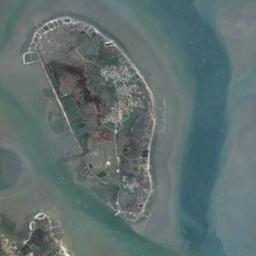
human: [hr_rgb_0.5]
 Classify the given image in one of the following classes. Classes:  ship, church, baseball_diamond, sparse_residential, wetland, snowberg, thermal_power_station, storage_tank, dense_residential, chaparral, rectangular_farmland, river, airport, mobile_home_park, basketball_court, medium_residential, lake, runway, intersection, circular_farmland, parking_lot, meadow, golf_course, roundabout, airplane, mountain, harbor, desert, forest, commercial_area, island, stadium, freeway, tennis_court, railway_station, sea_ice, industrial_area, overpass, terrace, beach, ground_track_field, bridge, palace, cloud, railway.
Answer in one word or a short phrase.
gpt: island